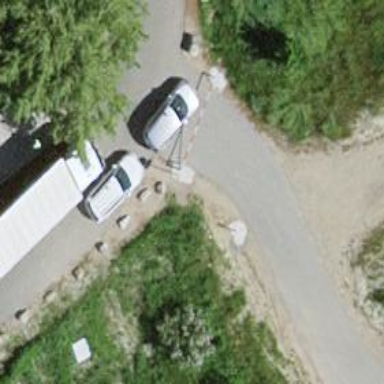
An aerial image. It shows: Lift gate barrier.